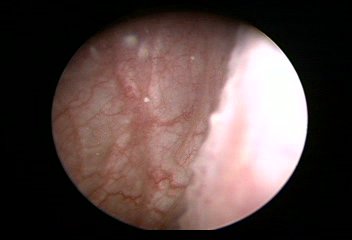
Modality: WLC
Class: Normal mucosa
Bladder cancer association: No